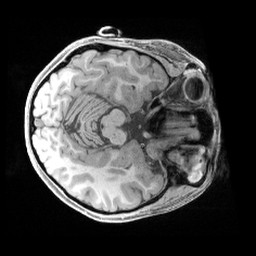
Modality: T1w
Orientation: axial
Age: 24
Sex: female
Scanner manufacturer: siemens
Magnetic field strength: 3 T
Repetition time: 2.4 s
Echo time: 0.00241 s